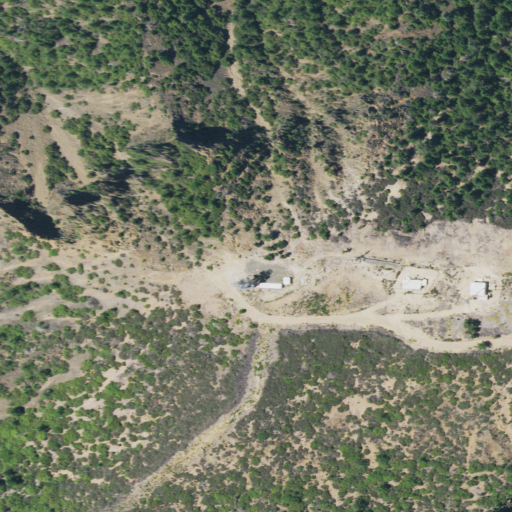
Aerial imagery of mountains in California named Mayacmas Mountains containing shrub, evergreen forest, and low intensity development